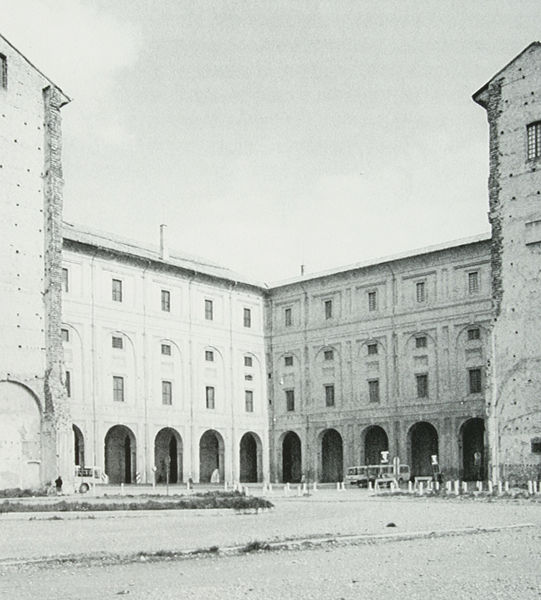
Titel: Hof
Künstler: Francesco Pacchiotti
Standort: Parma
Institution: La Pilotta
Schlagwörter: dunkel, flügel, himmel, schatten, weiß, menschen, stadt, fenster, frankreich, grau, hell, licht, schwarz, strasse, säulen, anlage, dach, gebäude, gras, haus, schloss, weg, wiese, alt, betrunken, wand, architektur, mensch, stein, erde, gitter, boden, realismus, front, renaissance, kamin, kamine, schornstein, turm, ecke, ansicht, bogen, fassade, fassaden, italien, perspektive, zwei, arbeiten, schotter, fläche, modern, sonnenlicht, giebel, mauer, klein, hof, platz, auto, rundbogen, wagen, krieg, galerie, foto, fotografie, bögen, gang, schild, arkade, innenhof, loggia, ruine, türme, palazzo, stockwerk, abbruch, schwarz-weiss, ruinen, arkaden, efeu, gefängnis, mauern, rundbögen, auffahrt, geschosse, anfahrt, fotographie, stockwerke, aufnahme, bau, autos, absperrung, niedrig, abriss, säulengang, attika, parkplatz, poller, bogengang, dachgiebel, dack, gliederung, neorenaissance, piazza, postmodern, vertikal, bägen, eckansicht, nachkrieg, bus, beschädigt, besoffen, busse, lauben, pimpernel, mauert, fofografie, au, abfahren